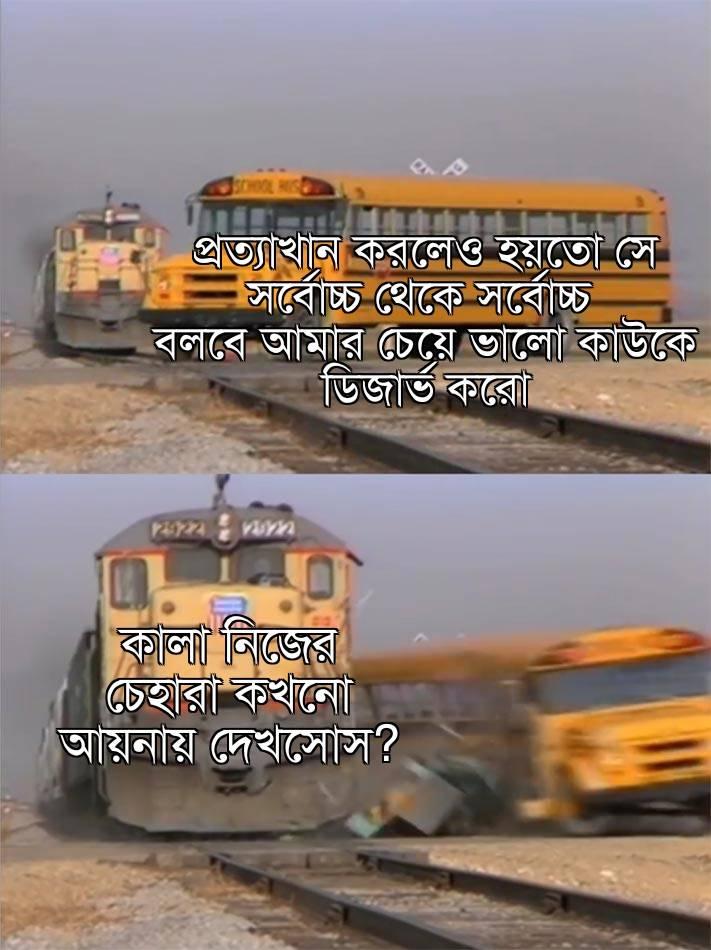
Caption: প্রত্যাখ্যান করলেও হয়তো সে সর্বোচ্চ থেকে সর্বোচ্চ বলবে আমার চেয়ে ভালো কাউকে ডিজার্ভ করো     কালা নিজের চেহারা কখনো আয়নায় দেখসোস ?
Label: non-hate